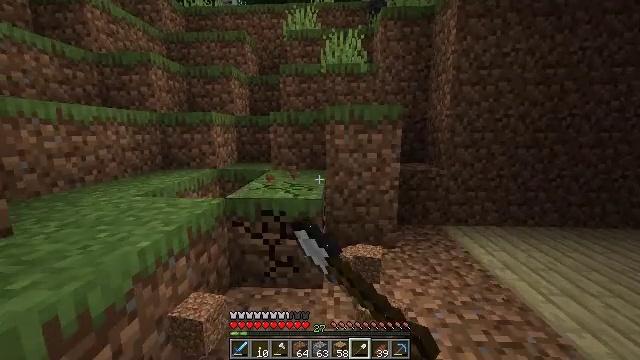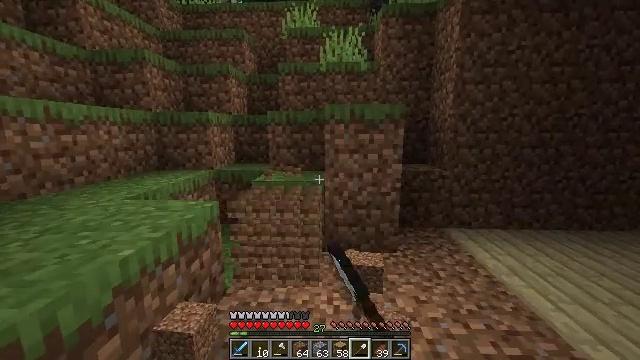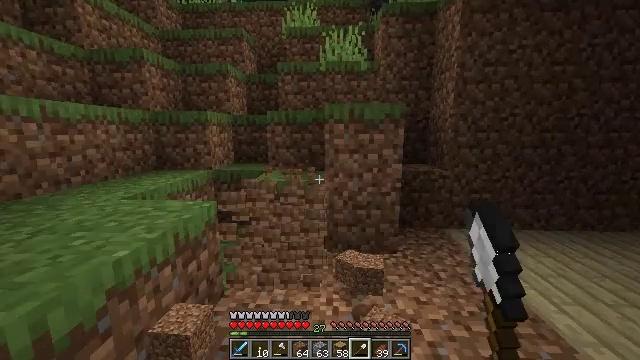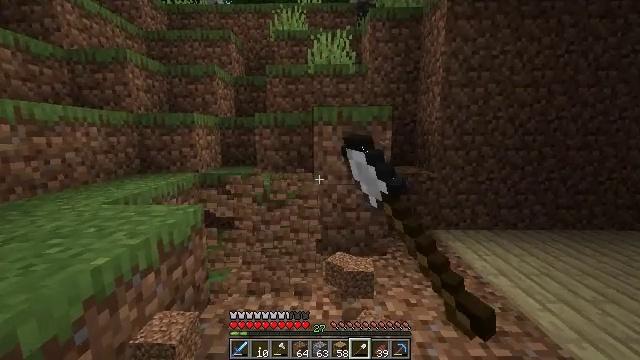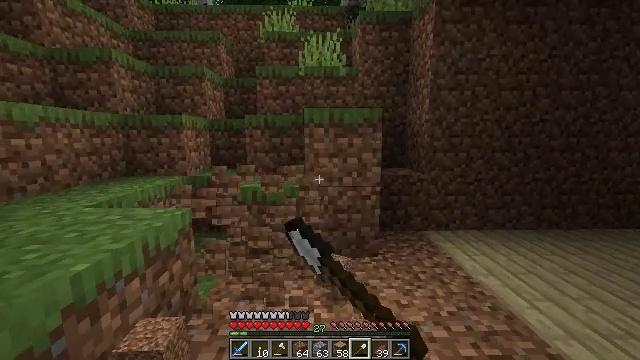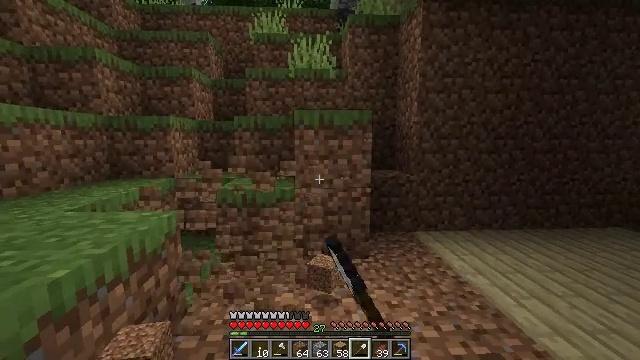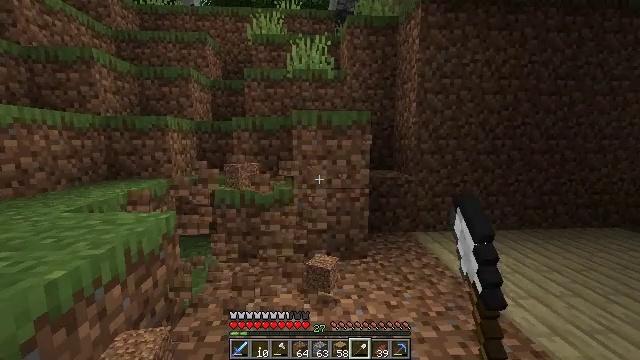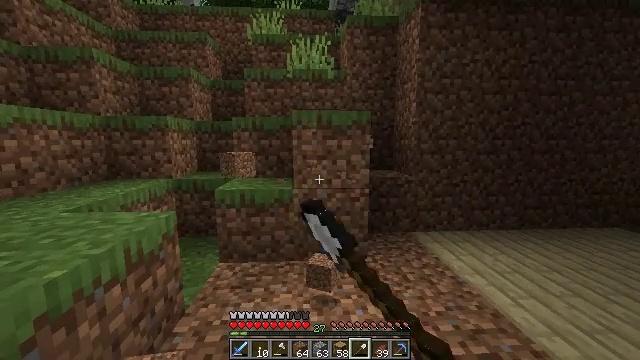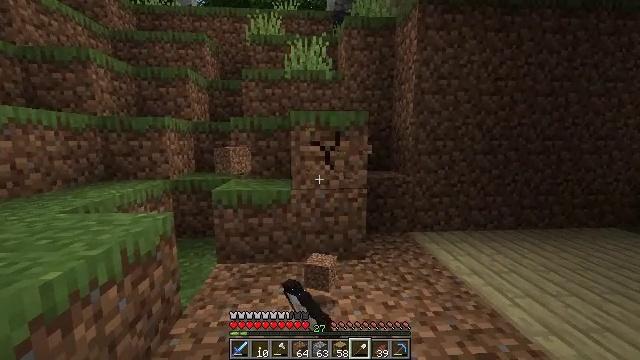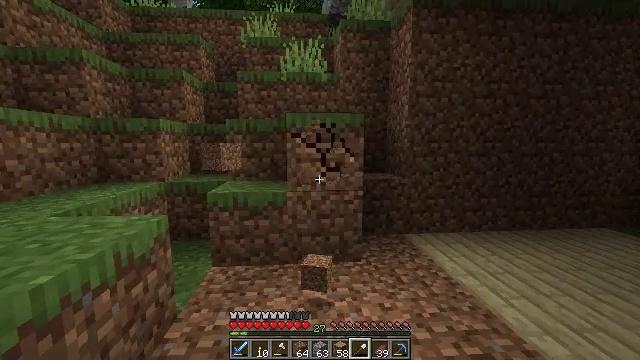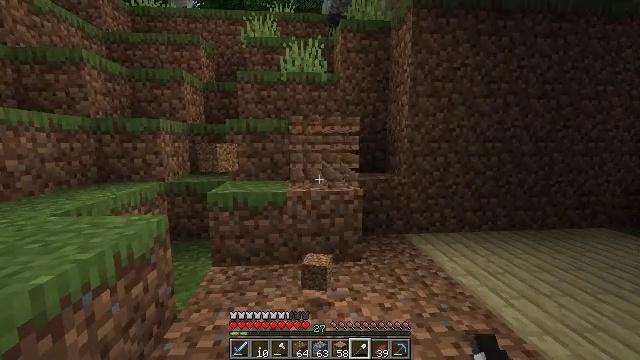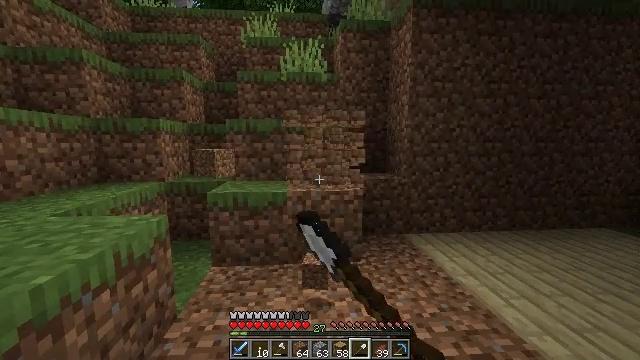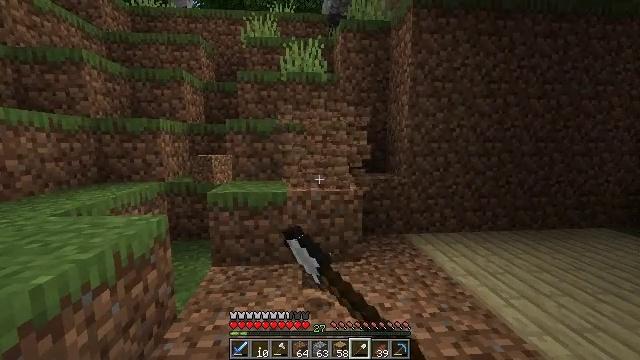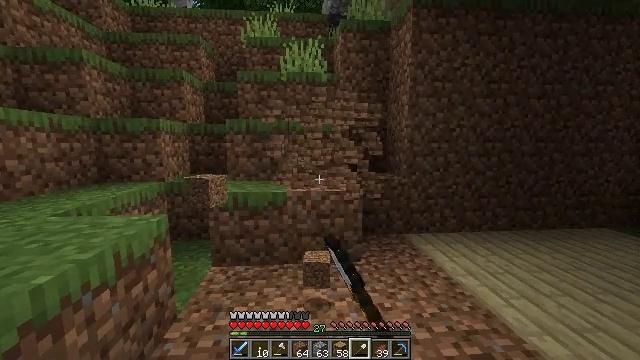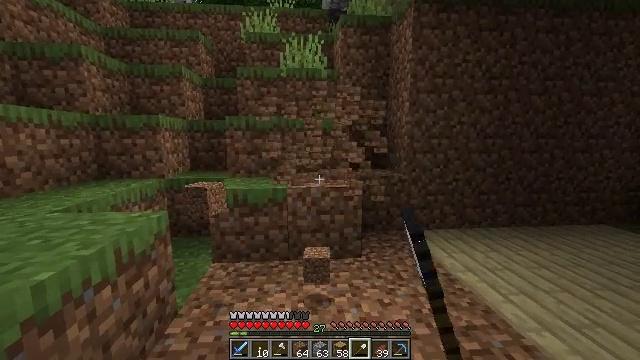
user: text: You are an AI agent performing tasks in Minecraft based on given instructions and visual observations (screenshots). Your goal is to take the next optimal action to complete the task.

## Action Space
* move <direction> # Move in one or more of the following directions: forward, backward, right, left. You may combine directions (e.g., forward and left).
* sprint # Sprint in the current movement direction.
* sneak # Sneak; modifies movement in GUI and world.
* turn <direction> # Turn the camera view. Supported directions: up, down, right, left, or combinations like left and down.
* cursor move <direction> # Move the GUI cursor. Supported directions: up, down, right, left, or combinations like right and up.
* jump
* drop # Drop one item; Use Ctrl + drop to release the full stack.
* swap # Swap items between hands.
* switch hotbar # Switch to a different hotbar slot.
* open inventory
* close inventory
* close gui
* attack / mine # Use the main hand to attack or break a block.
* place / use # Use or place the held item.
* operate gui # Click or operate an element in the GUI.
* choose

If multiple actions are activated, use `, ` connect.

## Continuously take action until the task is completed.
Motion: motion action
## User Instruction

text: Dig up the grass block for dirt.
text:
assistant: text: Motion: attack / mine
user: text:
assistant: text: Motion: attack / mine
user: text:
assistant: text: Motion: turn right, attack / mine
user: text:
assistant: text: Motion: turn right, attack / mine
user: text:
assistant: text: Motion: turn right, attack / mine
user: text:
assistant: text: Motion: attack / mine
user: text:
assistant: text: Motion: attack / mine
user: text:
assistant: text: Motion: attack / mine
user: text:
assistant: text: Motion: attack / mine
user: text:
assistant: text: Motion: attack / mine
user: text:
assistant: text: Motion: attack / mine
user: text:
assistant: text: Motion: attack / mine
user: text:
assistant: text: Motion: attack / mine
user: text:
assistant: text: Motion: attack / mine
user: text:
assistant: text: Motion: attack / mine